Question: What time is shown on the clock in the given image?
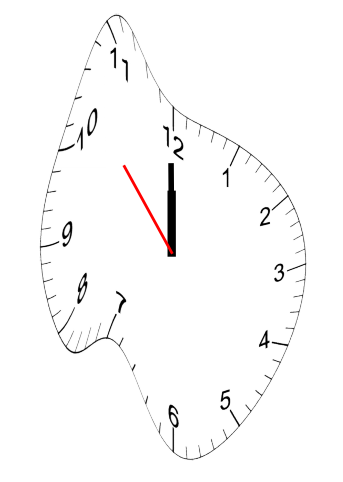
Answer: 11:59:53